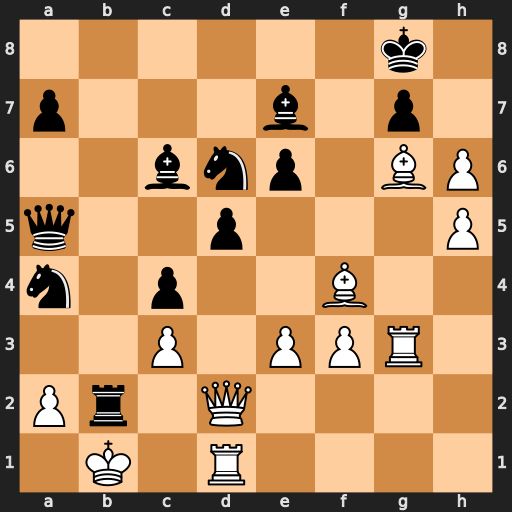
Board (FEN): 6k1/p3b1p1/2bnp1BP/q2p3P/n1p2B2/2P1PPR1/Pr1Q4/1K1R4
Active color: w
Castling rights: -
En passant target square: -
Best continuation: Qxb2 Nxb2 hxg7